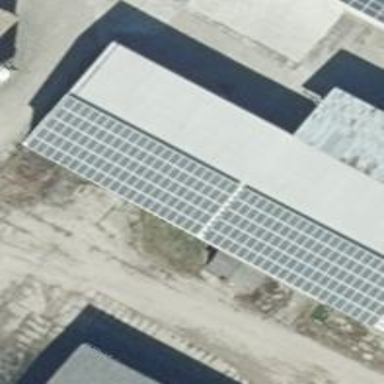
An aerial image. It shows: Small solar photovoltaic panel used as generator to produce electricity.